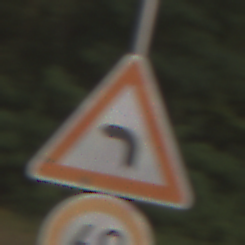
Verkehrszeichen: KurveLinks
Zusatzzeichen unten: Geschwindigkeit60
Umgebung: Outdoor, Nature
Tageszeit: SunriseSunset
Wetter: PartlyCloudy
Licht: Natural
Jahreszeit: NotSpecified
Kontrast: MediumContrast